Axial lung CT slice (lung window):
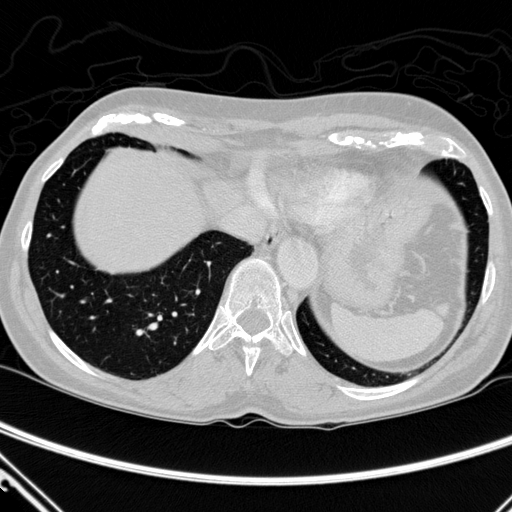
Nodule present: no